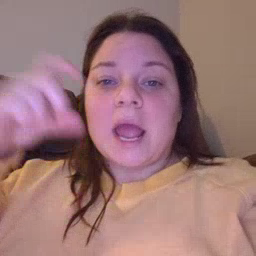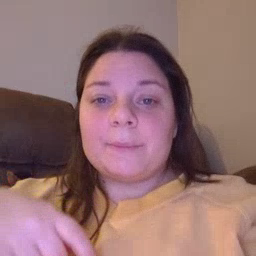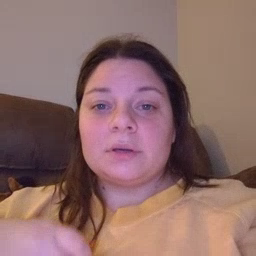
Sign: time